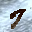
Label: 7